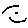
Label: smiley face